Question: I am using windows 8.1 phone and I have configured email+account and now I want to remove that account from my phone but I dont no how to do that.

Any Idea? I will thankful If you guide me for removing email account.
Thanks.
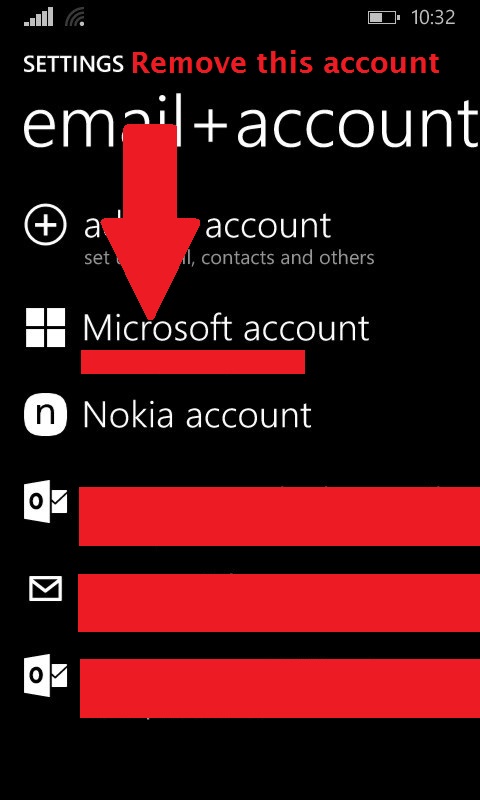
Answer: You can't remove microsoft account, because this is the main account of a device. Device reset is required.